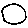
Label: circle